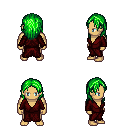
a pixel art fantasy rpg character, male body template, human, tanned skin, red robe, red pants, green long hairstyle, four views (front, back, left, right), 2x2 character sprite sheet, small pixel art, hard edges, no anti-aliasing